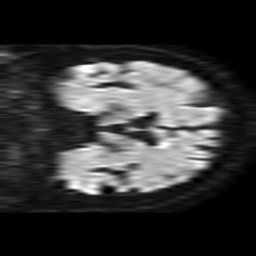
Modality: TRACE
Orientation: coronal
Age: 71
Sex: male
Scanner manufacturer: philips
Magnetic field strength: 1.5 T
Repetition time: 3.393 s
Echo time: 0.06922 s